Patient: sex M, age 42
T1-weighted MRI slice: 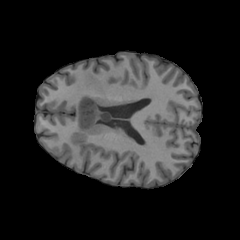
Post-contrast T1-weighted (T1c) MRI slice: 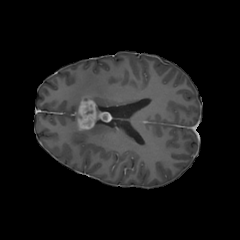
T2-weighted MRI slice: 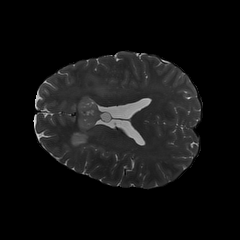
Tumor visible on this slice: yes
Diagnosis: Glioblastoma, IDH-wildtype
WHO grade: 4